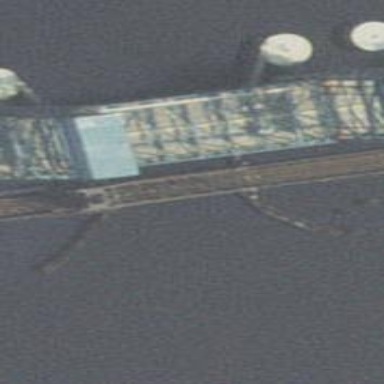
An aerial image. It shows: Bascule movable rail bridge.